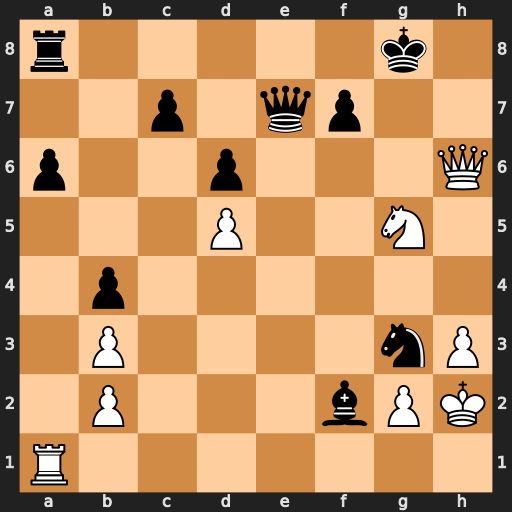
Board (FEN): r5k1/2p1qp2/p2p3Q/3P2N1/1p6/1P4nP/1P3bPK/R7
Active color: w
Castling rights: -
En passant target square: -
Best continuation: Qh7+ Kf8 Qh8#